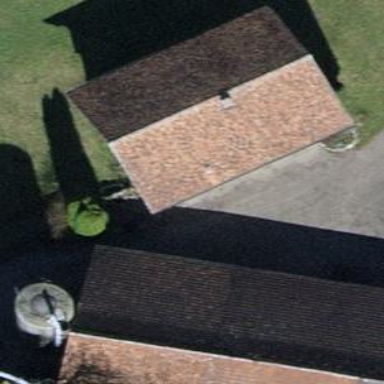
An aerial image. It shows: Detached building.